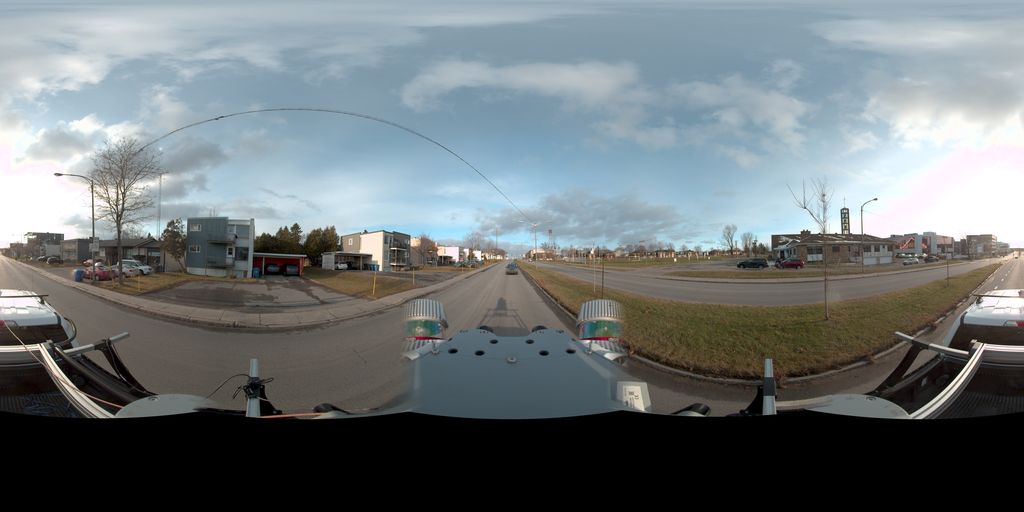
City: quebec_city